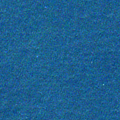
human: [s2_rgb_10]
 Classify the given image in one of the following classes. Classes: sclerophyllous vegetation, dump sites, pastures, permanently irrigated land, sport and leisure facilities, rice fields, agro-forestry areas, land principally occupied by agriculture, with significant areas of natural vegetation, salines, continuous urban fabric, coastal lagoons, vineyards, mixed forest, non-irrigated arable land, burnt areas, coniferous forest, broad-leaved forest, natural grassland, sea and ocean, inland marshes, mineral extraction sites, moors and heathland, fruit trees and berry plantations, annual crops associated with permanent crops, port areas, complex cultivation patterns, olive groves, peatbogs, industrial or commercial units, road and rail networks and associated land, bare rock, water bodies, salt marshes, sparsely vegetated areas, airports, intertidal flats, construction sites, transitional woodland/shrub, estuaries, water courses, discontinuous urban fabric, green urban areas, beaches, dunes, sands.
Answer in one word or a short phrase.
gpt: sea and ocean